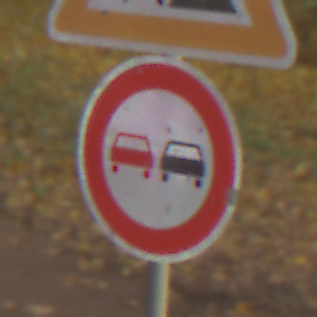
Verkehrszeichen: Ueberholverbot
Zusatzzeichen oben: Arbeitsstelle
Umgebung: Outdoor, Nature
Tageszeit: Midday
Wetter: Overcast
Licht: Natural
Jahreszeit: NotSpecified
Kontrast: LowContrast